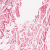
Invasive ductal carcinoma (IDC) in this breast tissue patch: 0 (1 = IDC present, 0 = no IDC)